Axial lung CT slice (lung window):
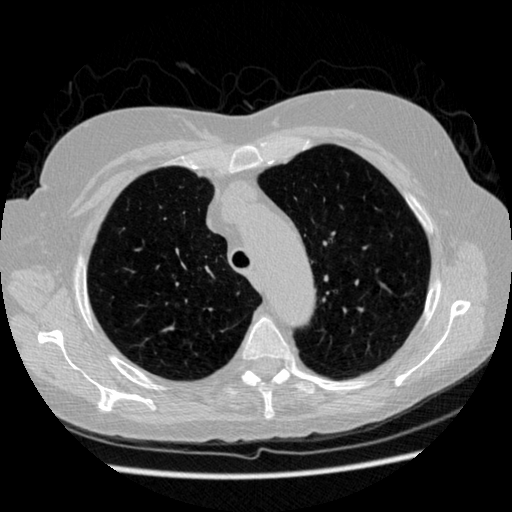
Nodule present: no